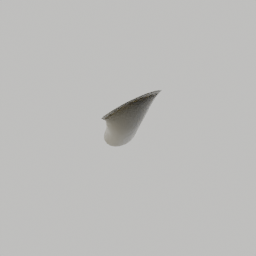
Label: tools